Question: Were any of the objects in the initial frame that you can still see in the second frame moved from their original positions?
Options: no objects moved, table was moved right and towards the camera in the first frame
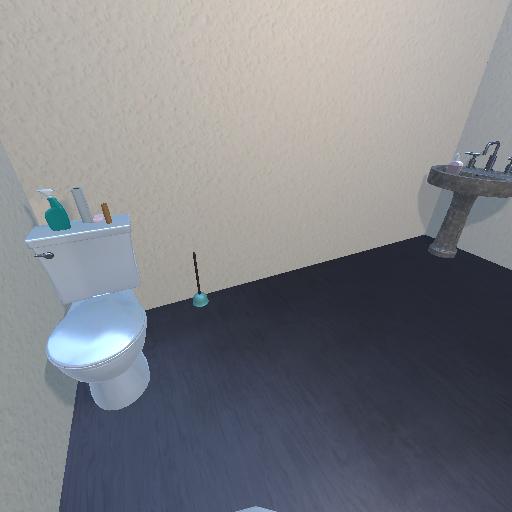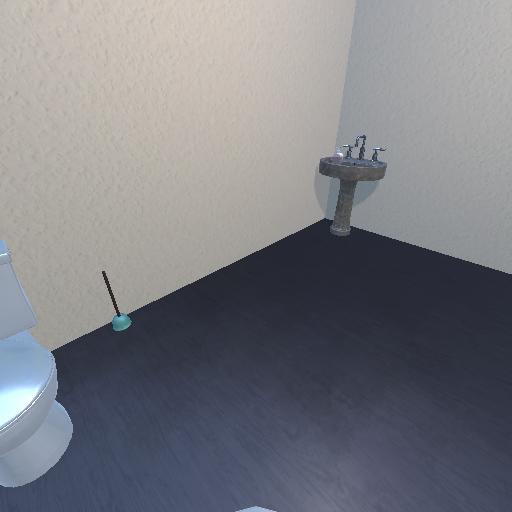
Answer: no objects moved